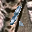
Label: 1